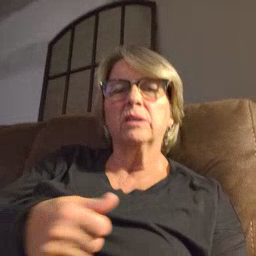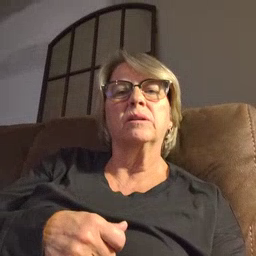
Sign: not